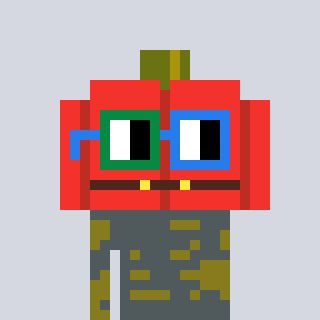
a pixel art character with square green and blue glasses, a pumpkin-shaped head and a gunk-colored body on a cool background